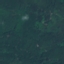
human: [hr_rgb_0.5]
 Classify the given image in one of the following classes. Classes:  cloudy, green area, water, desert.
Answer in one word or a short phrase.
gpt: green area